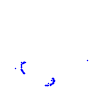
Particle: pion